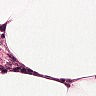
Metastatic tissue present: no